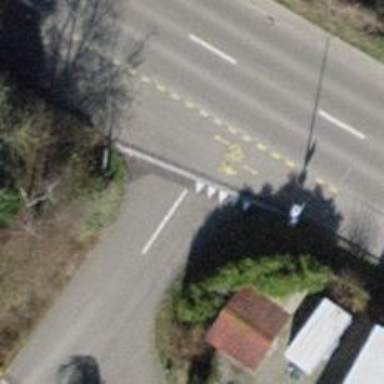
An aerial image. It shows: Road with "give way" sign.